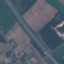
Land use / land cover: Highway